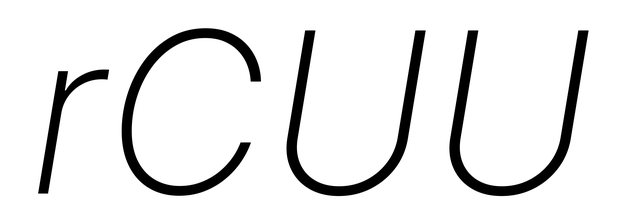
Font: Inter-Italic_ExtraLight_Italic